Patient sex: F
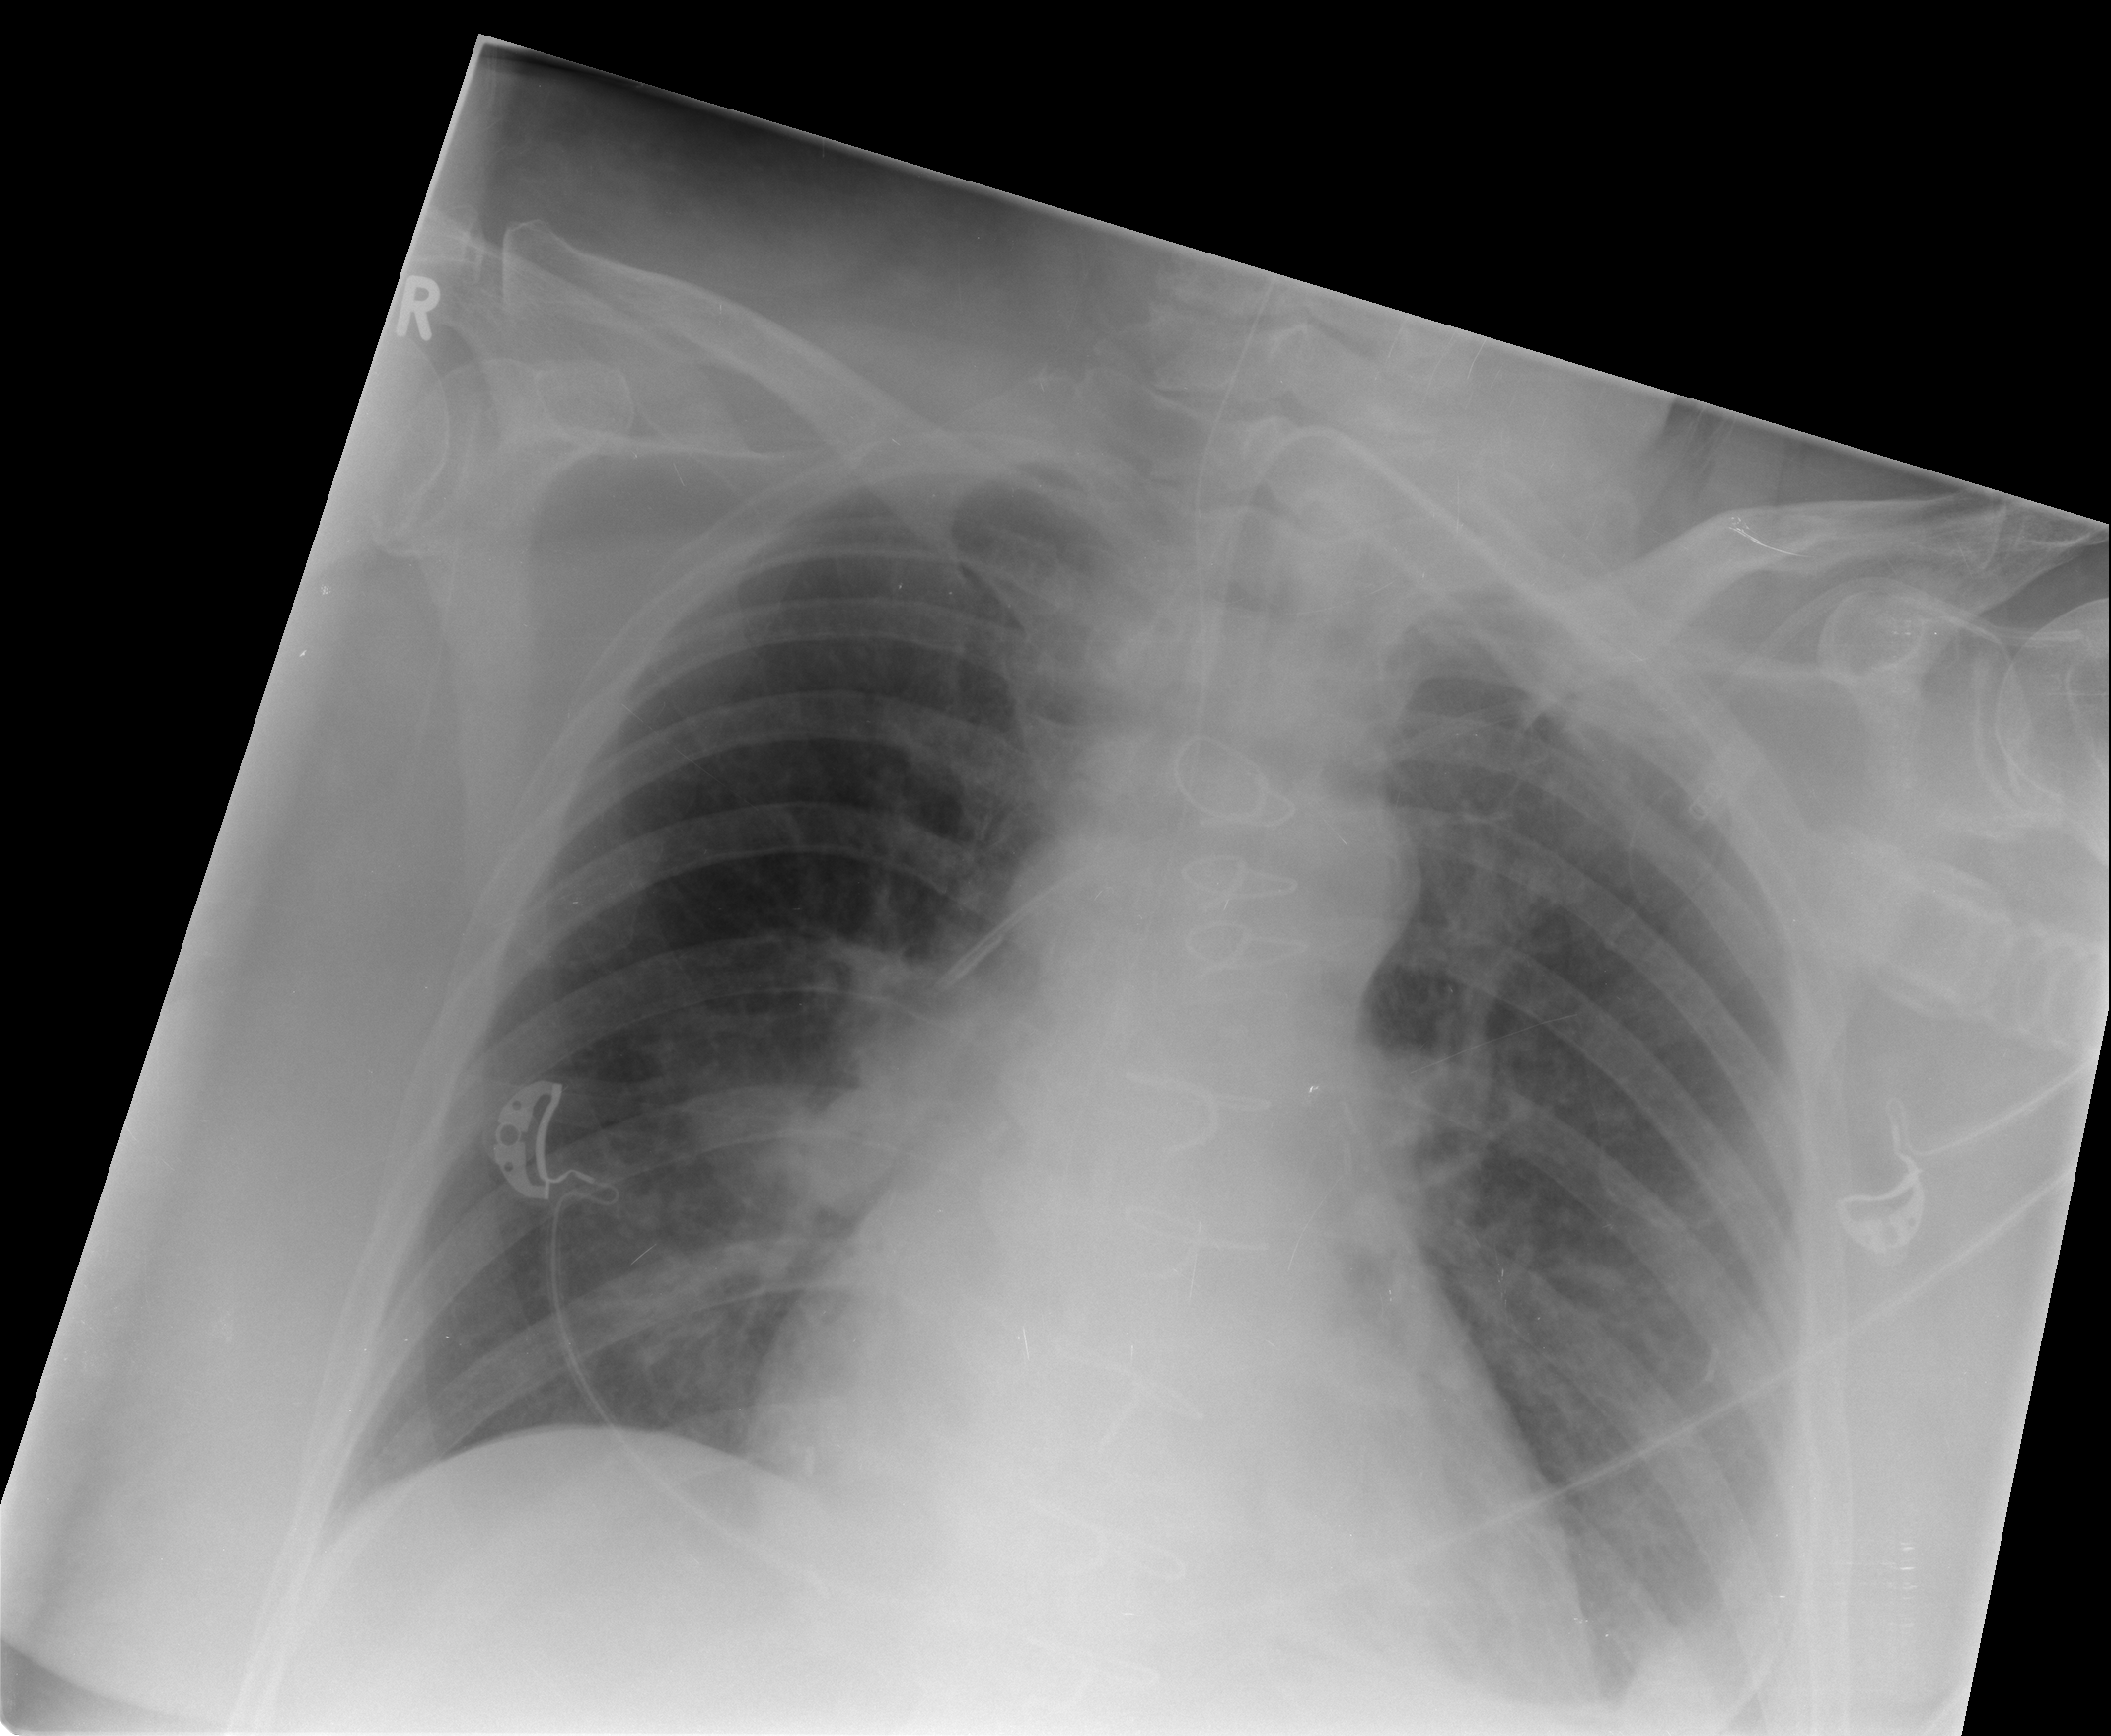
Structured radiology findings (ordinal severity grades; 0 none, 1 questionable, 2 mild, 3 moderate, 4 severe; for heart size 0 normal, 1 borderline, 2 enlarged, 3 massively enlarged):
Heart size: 1
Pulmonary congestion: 2
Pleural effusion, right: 0
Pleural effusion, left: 2
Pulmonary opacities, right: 0
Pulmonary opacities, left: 0
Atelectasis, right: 0
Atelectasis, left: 2